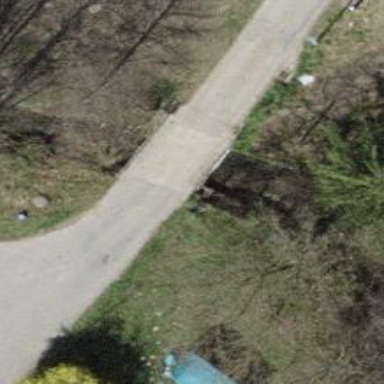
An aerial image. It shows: Unclassified road.